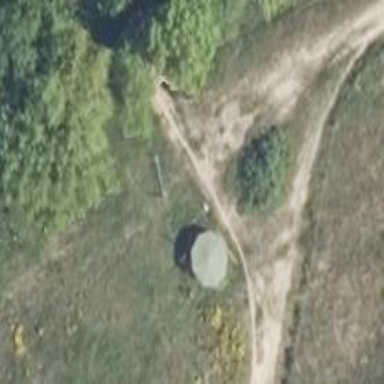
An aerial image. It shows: Weather shelter used as amenity.